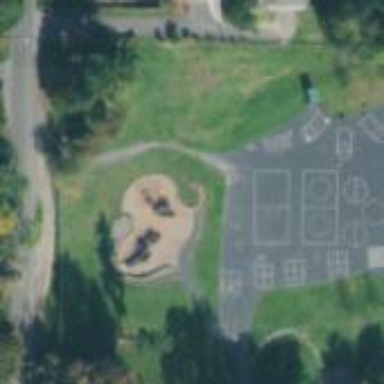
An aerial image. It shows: Schoolyard designated as leisure land.